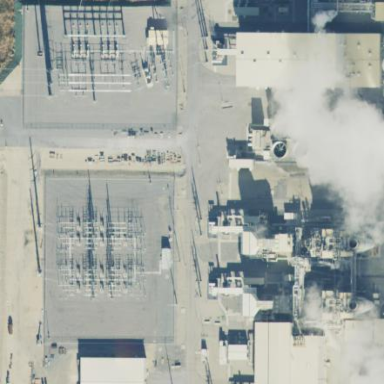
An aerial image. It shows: Industrial area with power plant.